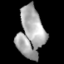
Tissue: skin
Cell type: T cells
Senescence score: 0.6909
Nuclear area (px): 1287
Mean DAPI intensity: 166.841